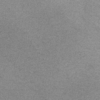
Label: dusty